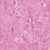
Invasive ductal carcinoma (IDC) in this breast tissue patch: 0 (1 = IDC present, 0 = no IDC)